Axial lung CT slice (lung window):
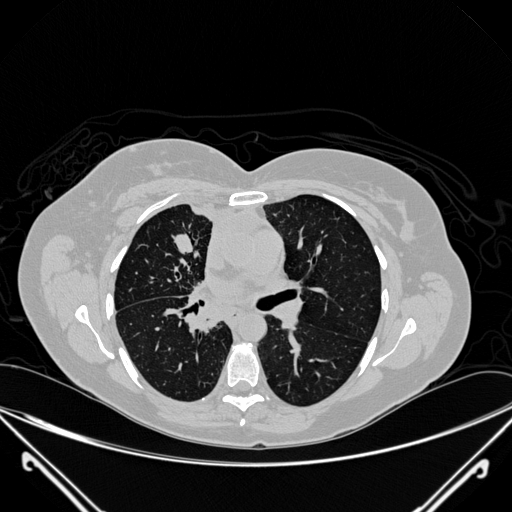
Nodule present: yes
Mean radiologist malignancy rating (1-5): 3.25